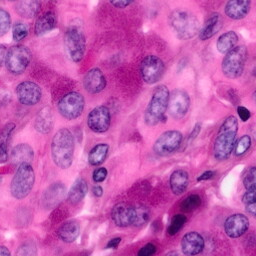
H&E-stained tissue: Pancreatic